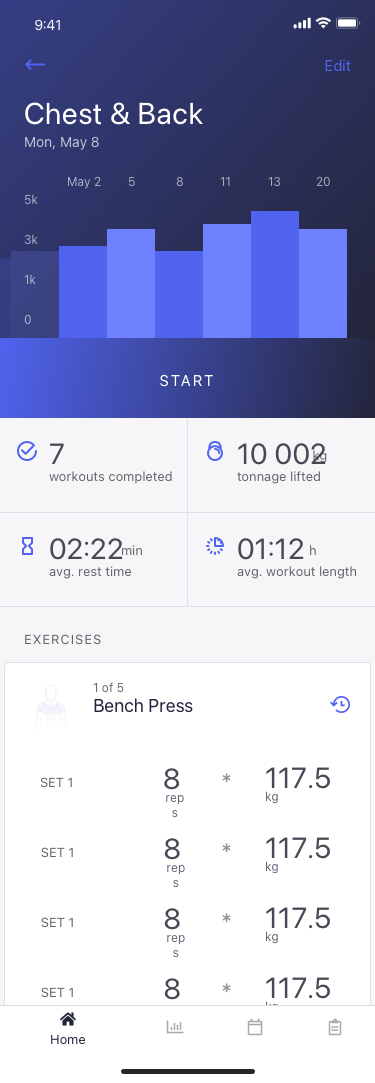
Text in this UI design:
EXERCISES
3k
5k
1k
0
May 2
5
8
11
13
20
Mon, May 8